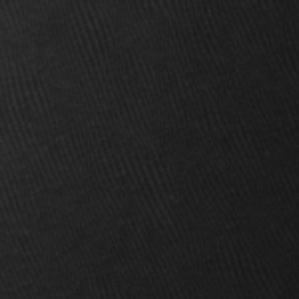
Label: frost